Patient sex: F
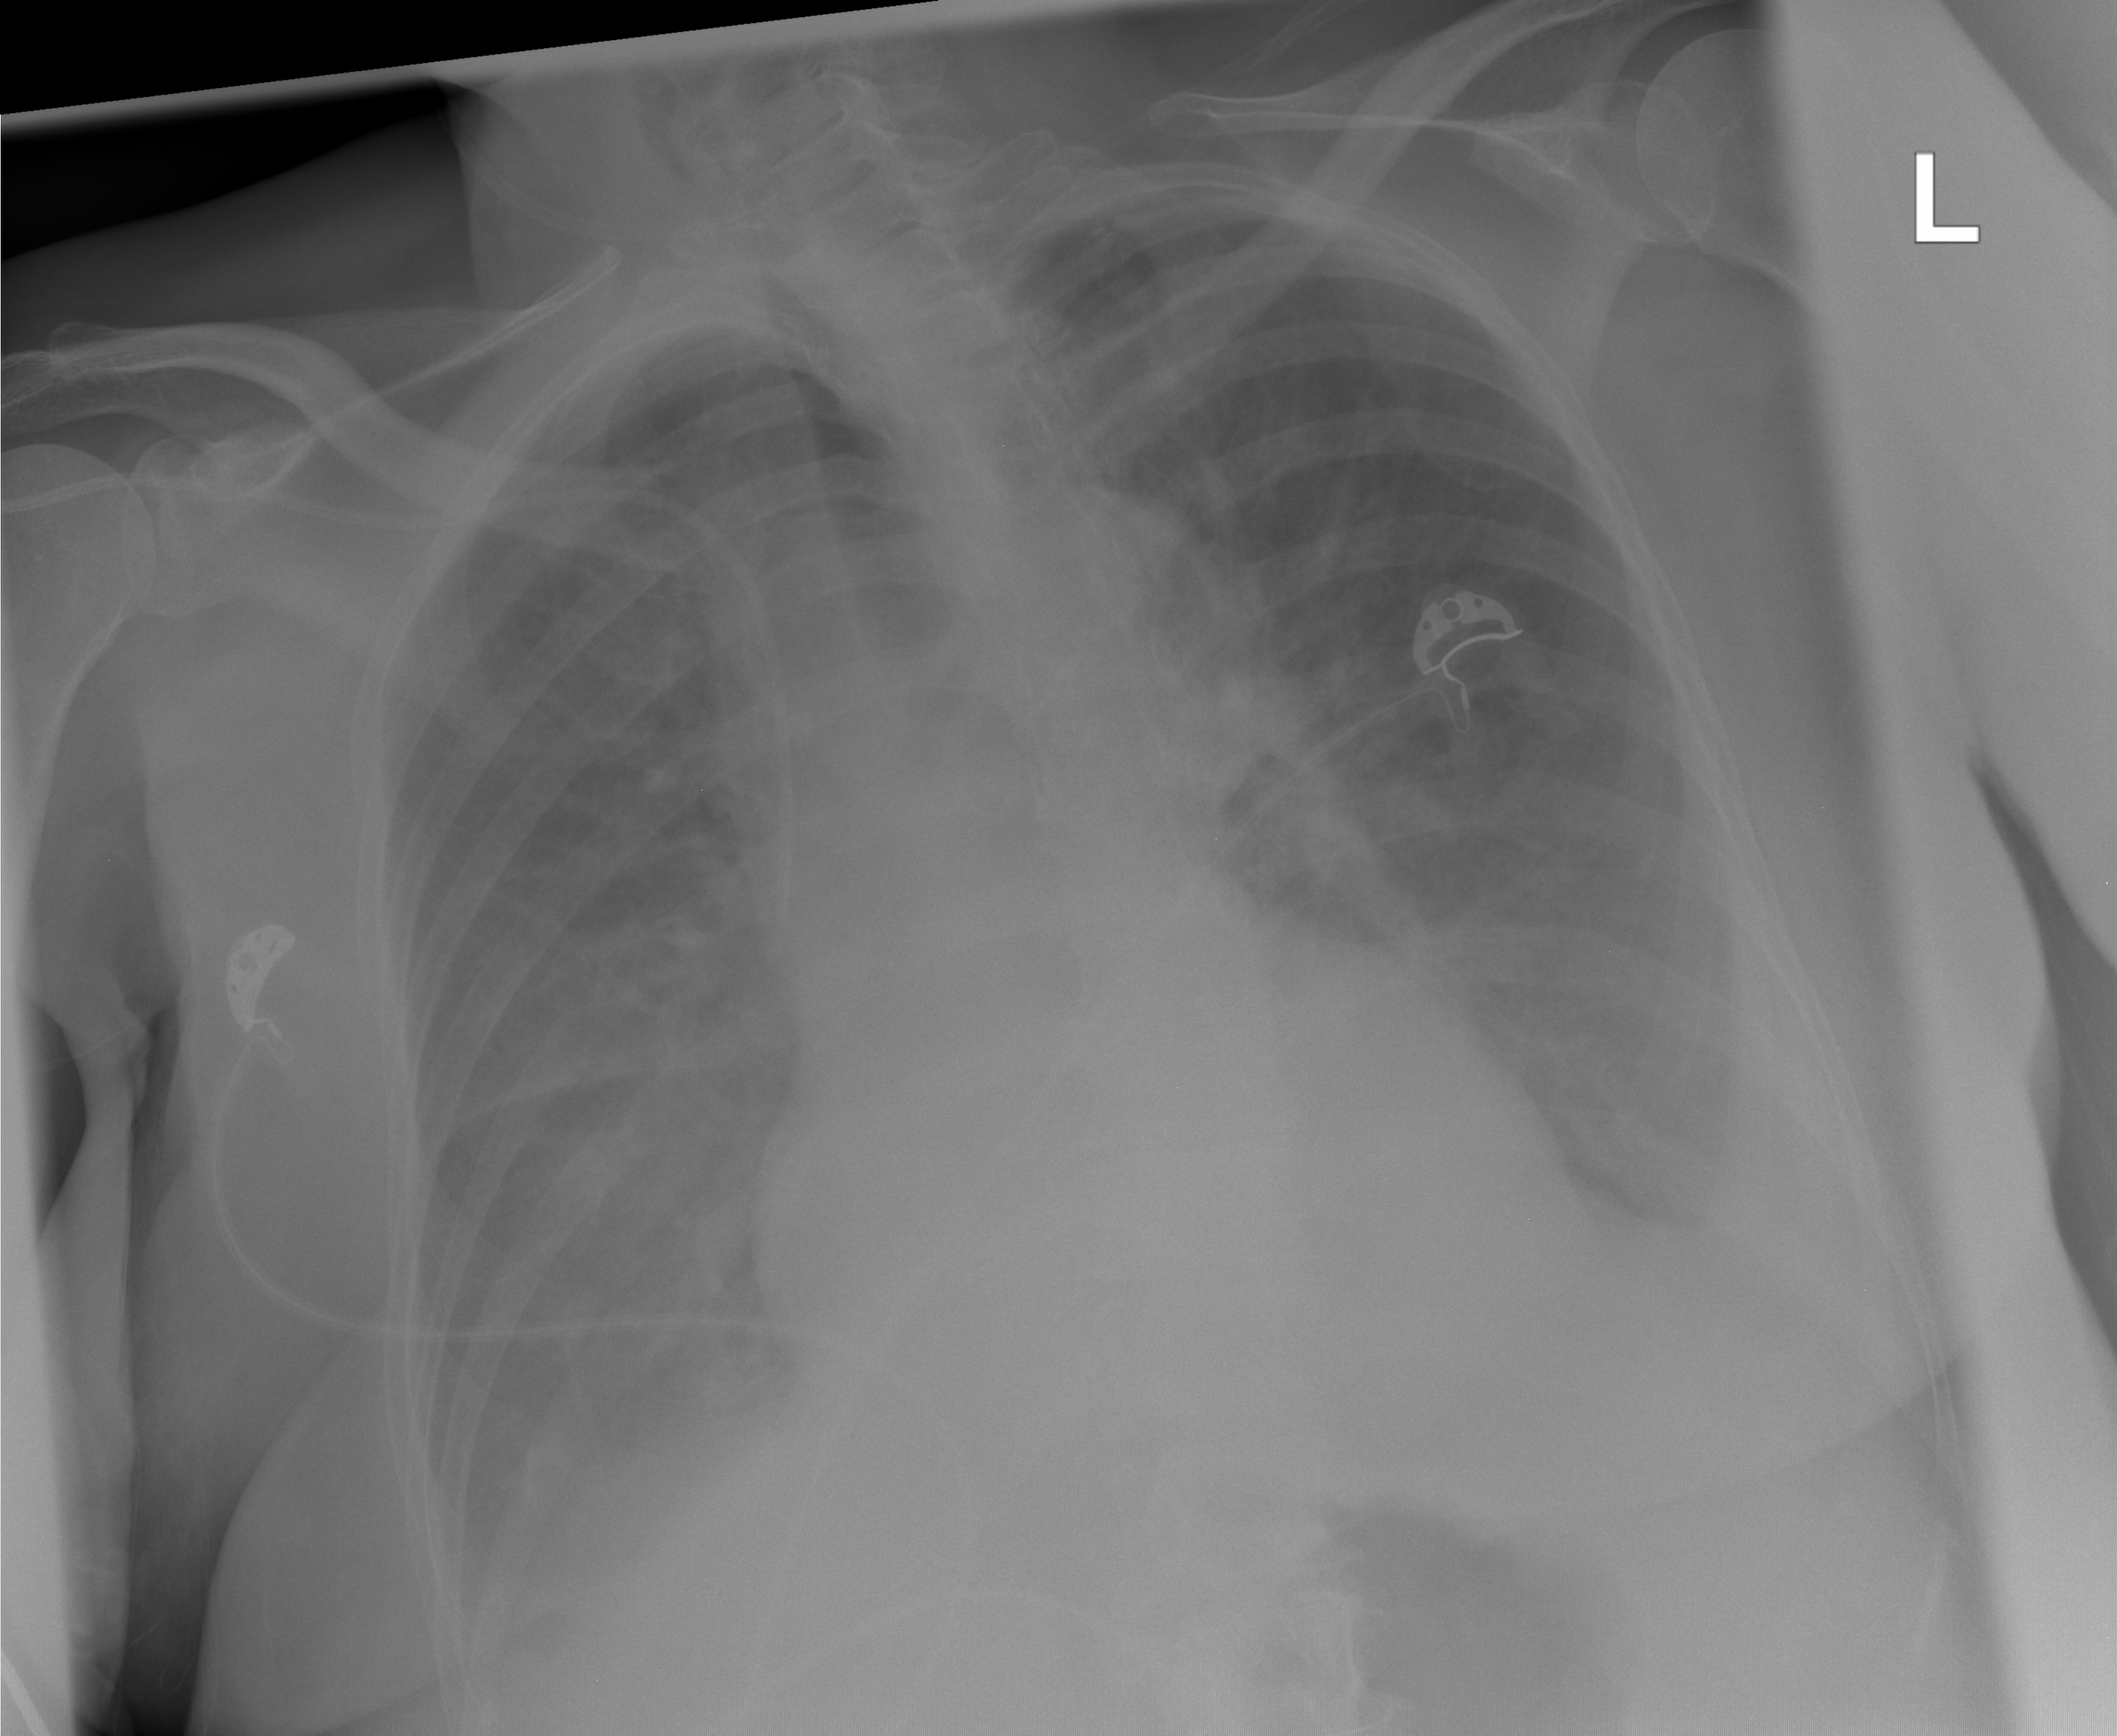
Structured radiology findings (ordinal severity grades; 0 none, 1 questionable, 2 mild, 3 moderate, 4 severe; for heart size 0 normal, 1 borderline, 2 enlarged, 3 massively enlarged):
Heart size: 0
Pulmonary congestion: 3
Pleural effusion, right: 2
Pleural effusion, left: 2
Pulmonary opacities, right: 0
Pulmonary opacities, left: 0
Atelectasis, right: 2
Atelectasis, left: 2